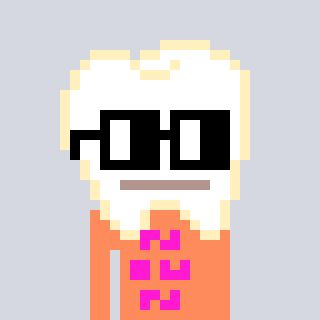
a pixel art character with square black glasses, a tooth-shaped head and a peachy-colored body on a cool background